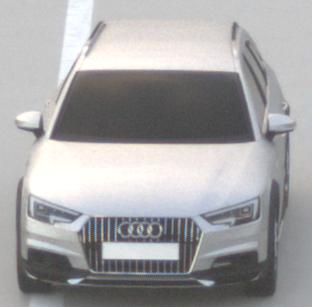
Make: Audi
Model: A4 Allroad 45 TFSI
Detailed model: A4 (B9) allroad
Model produced from: 2019/02
Model produced until: 2019/05
Doors: 5
Color: white
Road condition: dry road
Daytime: sunrise or sunset
Contrast: low contrast